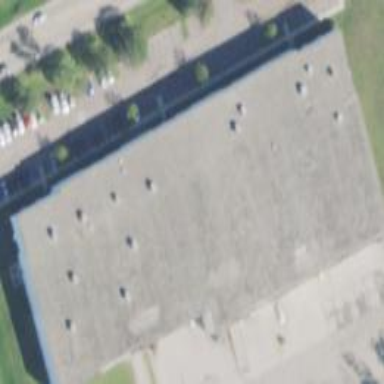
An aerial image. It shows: Warehouse.